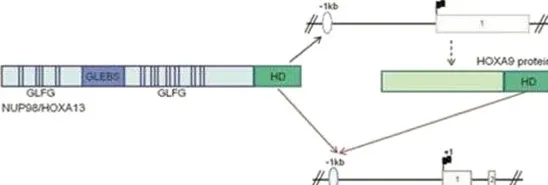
Chromatin Immunoprecipitation. NUP98/HOXA13 binds both MSI2 and HOXA9 promoters. ChIP was performed on both NUP98/HOXA13 sample and a non-malignant disease sample (wt). 1,5 mug of rat IgG (Millipore Normal Rat IgG Polyclonal Antibody) and No Antibody (not shown) were used as negative controls. A) Semi-quantitative PCR showed an enrichment in NUP98/HOXA13 sample compared to controls. B) qPCR confirmed this result; data are presented as fold increase relative to the control sample (wt) based on the formula 2-DeltaDeltaCp. One out of three (for MSI2) or two (for HOXA9) ChIP experiments is shown. The results shown are the mean +- S. E. M. (error bars) of two independent qPCR experiments. C) NUP98/HOXA13 binds both MSI2 and HOXA9 promoters. HOXA9 binds MSI2 promoter. Protein structure: homeodomain (HD). Gene structure: exons (numbered boxes), transcription start site (TSS; +1), direction of transcription (flag), putative HOX binding element 1 kb upstream of TSS (oval).
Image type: chart (chart)